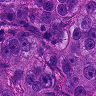
Metastatic tissue present: yes